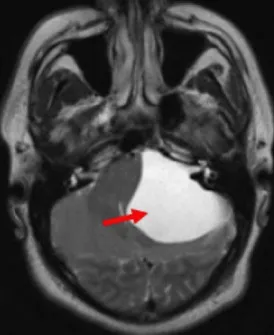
Preoperative MRI with arrows demonstrating the PFAC at the left CPA with mass effect on the midbrain, pons, and cerebellum. Axial T2.
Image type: radiology (mri)